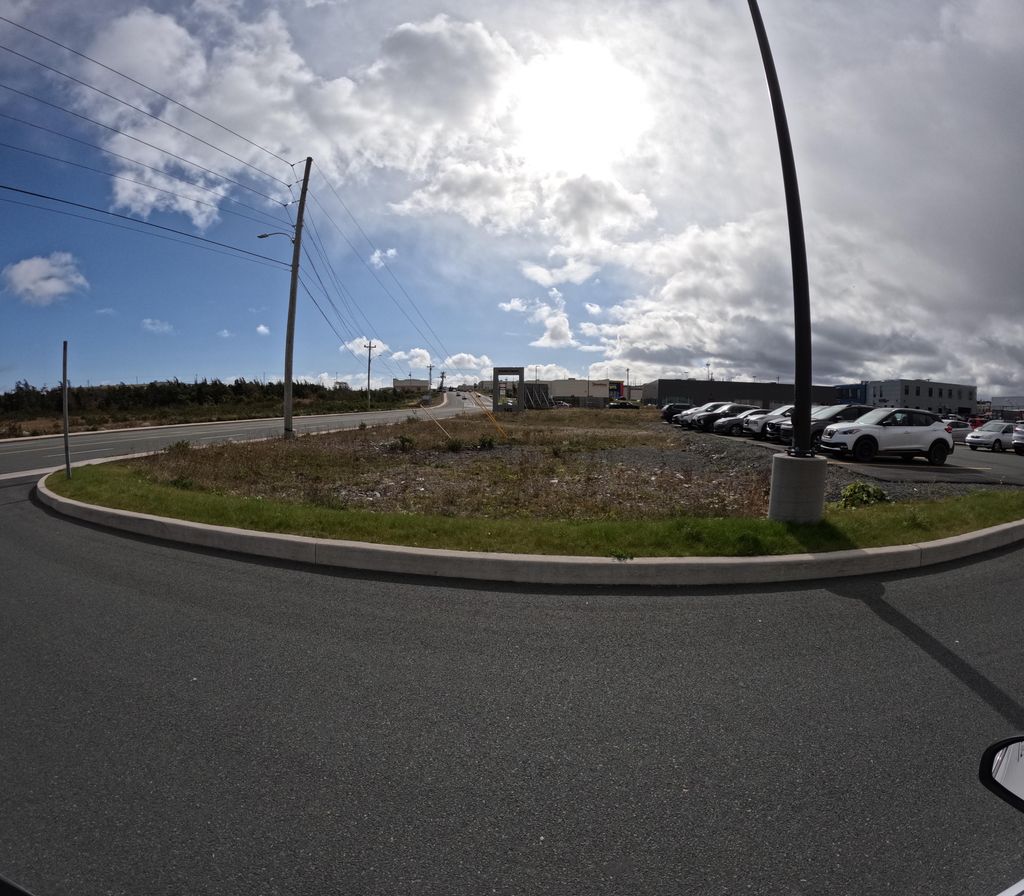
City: st_johns